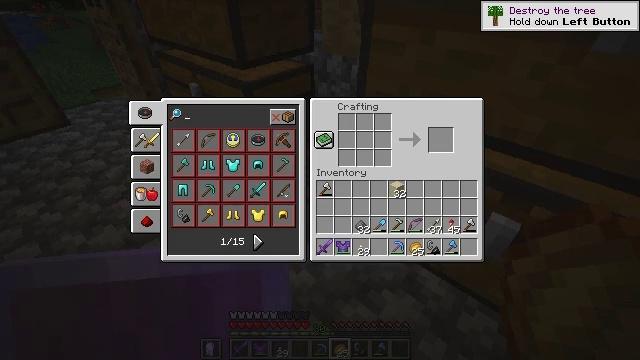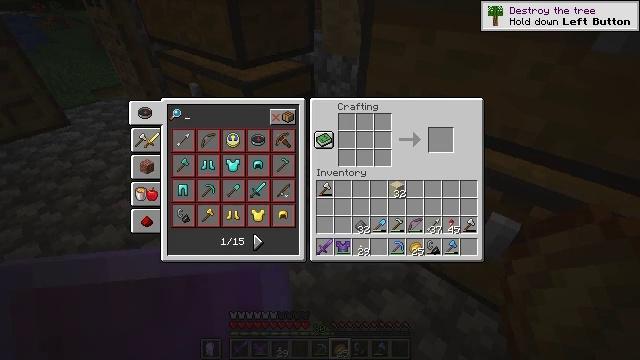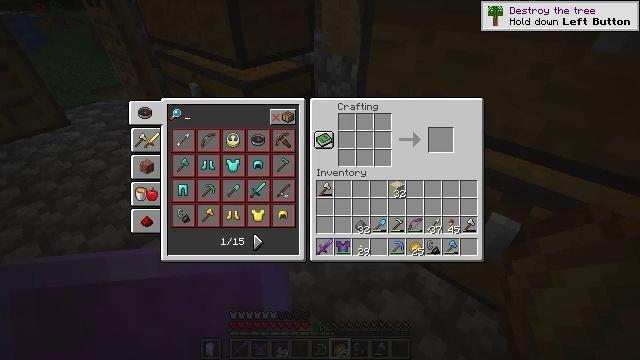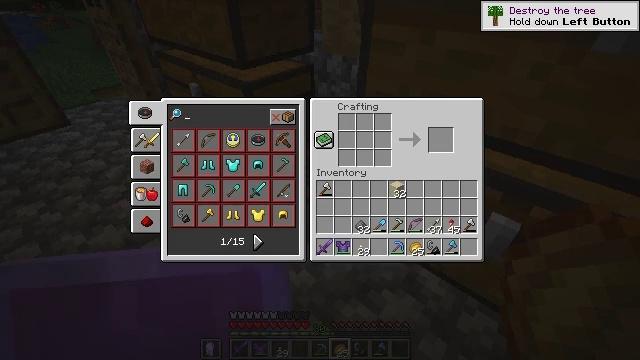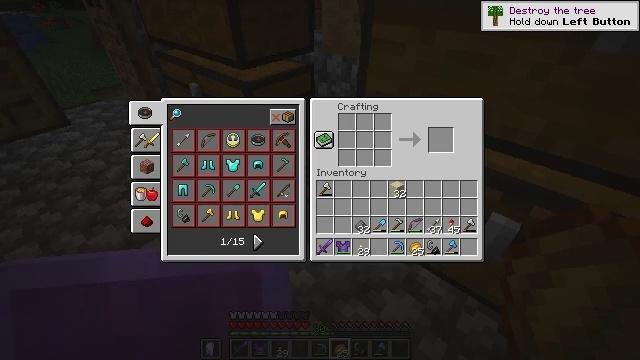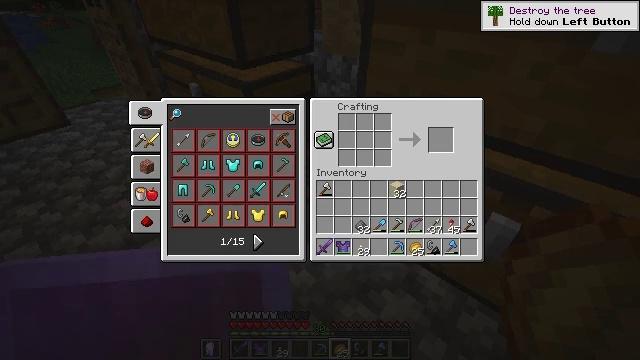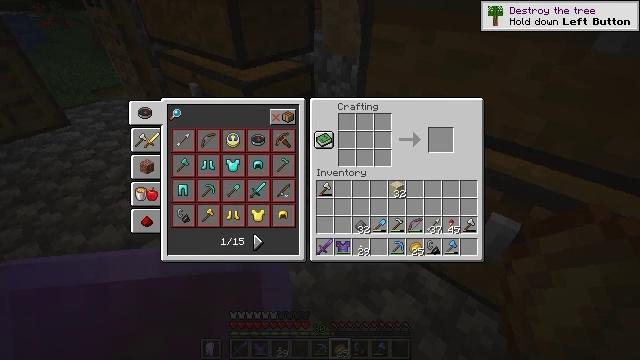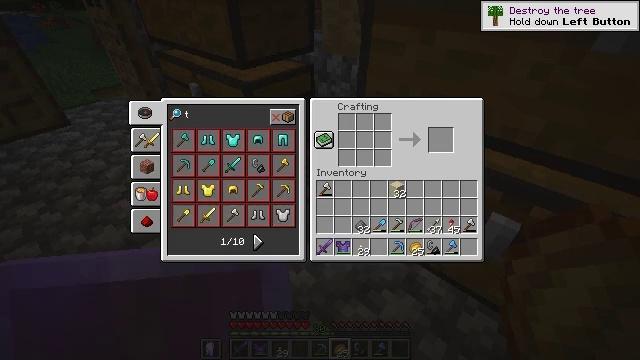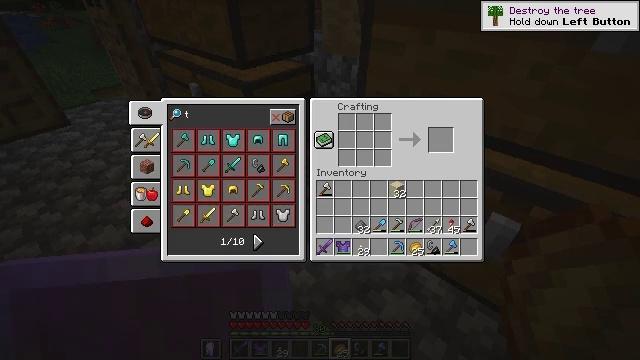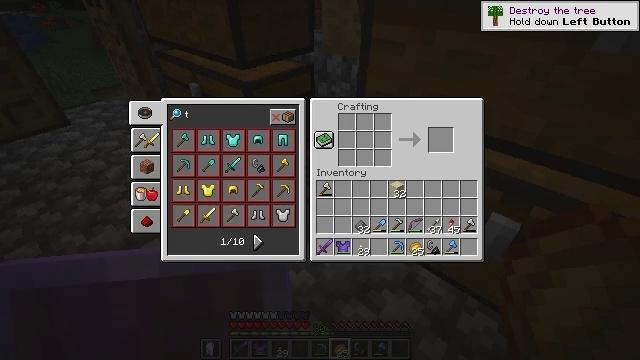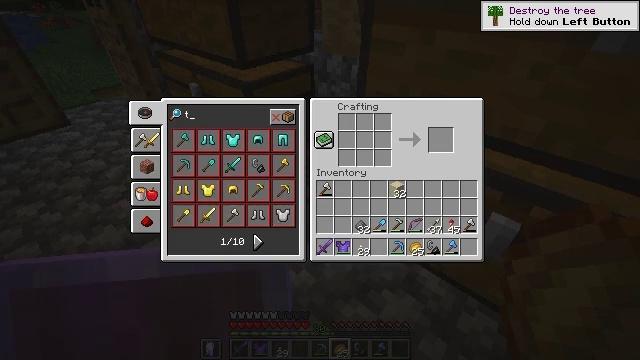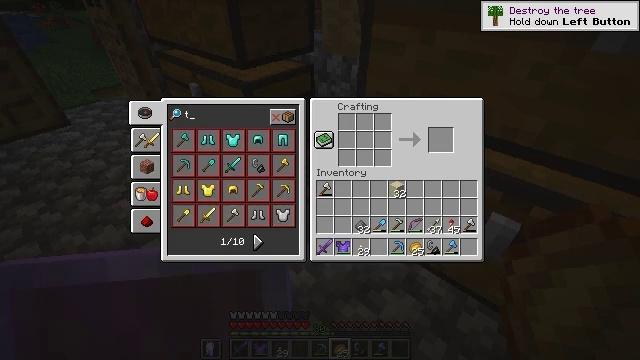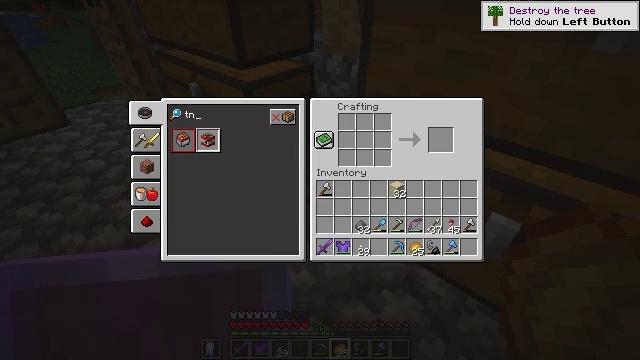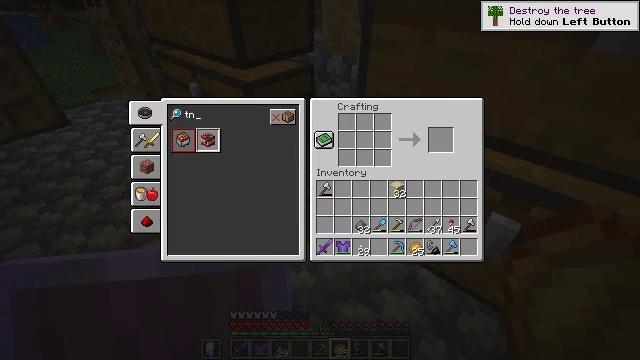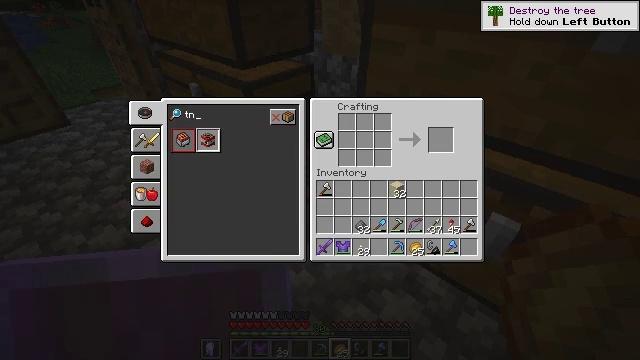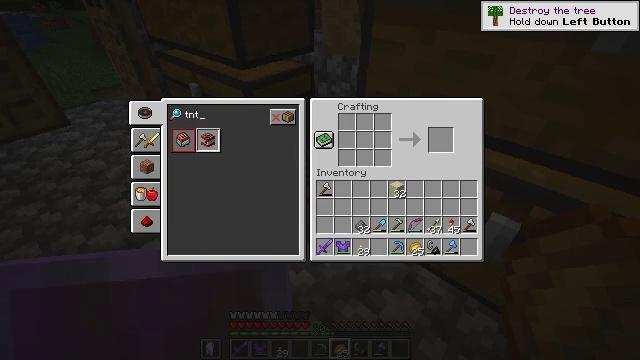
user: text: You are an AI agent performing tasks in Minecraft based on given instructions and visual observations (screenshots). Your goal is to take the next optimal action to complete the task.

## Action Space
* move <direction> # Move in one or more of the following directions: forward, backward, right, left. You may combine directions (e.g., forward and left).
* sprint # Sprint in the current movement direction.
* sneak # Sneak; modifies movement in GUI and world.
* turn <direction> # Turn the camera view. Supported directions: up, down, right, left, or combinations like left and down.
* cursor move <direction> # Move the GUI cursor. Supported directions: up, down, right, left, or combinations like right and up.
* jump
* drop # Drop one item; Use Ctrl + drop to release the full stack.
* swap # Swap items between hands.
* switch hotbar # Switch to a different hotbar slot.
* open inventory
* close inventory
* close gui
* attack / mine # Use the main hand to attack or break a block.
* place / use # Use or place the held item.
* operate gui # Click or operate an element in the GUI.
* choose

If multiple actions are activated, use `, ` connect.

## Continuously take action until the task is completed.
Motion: motion action
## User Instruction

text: Use gunpowder and sand to craft TNT.
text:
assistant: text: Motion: no_op
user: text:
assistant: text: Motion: no_op
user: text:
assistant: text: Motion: no_op
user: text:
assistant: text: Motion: no_op
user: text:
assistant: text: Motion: no_op
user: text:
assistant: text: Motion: no_op
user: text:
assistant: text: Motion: no_op
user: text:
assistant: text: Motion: no_op
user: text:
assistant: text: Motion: no_op
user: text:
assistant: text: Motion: no_op
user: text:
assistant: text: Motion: no_op
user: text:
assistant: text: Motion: no_op
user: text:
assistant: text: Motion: no_op
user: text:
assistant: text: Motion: no_op
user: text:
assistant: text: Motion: no_op
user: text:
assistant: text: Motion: no_op
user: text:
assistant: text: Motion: no_op
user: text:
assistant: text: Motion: no_op
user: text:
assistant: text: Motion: no_op
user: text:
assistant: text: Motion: no_op
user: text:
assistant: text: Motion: cursor move down
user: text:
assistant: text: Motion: cursor move down
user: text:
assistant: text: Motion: cursor move down
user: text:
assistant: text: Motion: no_op
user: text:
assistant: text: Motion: no_op
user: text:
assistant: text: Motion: no_op
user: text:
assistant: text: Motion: no_op
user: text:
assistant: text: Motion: no_op
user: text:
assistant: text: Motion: no_op
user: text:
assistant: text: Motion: no_op